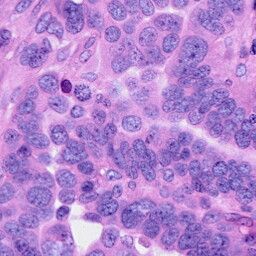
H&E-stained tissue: Ovarian